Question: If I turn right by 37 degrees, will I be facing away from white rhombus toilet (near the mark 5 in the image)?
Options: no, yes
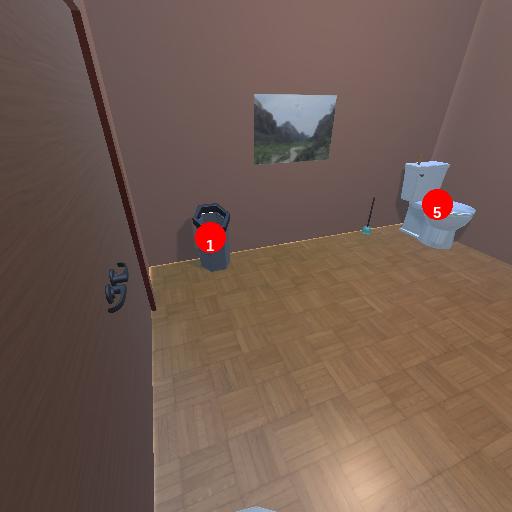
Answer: no